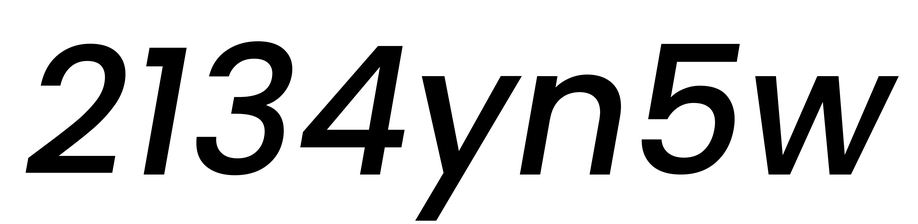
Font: Poppins-MediumItalic